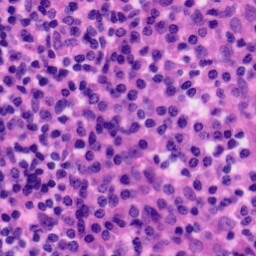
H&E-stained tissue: Tonsil